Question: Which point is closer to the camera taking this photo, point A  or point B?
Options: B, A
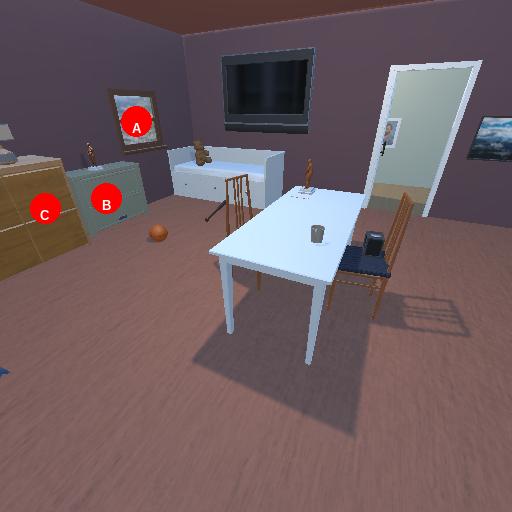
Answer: B